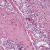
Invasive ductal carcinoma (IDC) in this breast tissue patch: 1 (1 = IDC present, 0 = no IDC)